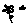
Label: flower